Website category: sports
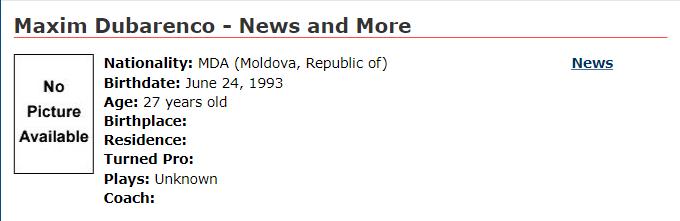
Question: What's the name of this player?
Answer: Maxim Dubarenco

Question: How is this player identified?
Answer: Maxim Dubarenco

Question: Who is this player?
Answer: Maxim Dubarenco

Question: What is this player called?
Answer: Maxim Dubarenco

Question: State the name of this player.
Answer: Maxim Dubarenco

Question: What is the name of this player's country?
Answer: MDA

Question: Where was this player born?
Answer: MDA

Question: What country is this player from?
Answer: MDA

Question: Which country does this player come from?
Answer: MDA

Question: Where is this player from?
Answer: MDA

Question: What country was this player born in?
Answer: MDA

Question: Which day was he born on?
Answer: June 24, 1993

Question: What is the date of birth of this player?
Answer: June 24, 1993

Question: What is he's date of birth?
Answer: June 24, 1993

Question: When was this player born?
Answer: June 24, 1993

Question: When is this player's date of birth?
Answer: June 24, 1993

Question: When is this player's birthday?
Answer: June 24, 1993

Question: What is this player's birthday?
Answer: June 24, 1993

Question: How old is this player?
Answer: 27 years old

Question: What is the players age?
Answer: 27 years old

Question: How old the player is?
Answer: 27 years old

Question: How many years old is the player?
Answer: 27 years old